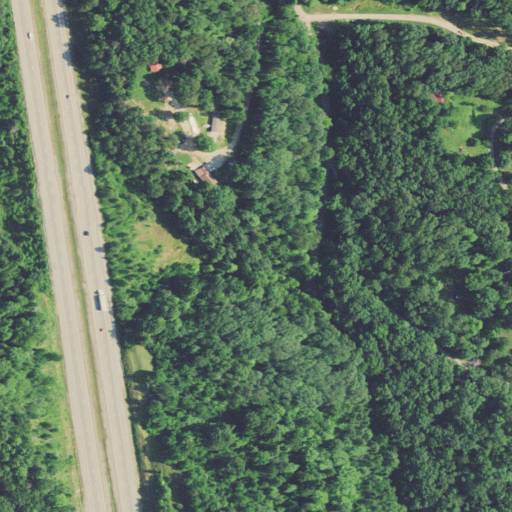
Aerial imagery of valley in West Virginia named Kurt Hollow containing deciduous forest, open development, medium intensity development, low intensity development, mixed forest, barren land, and pasture